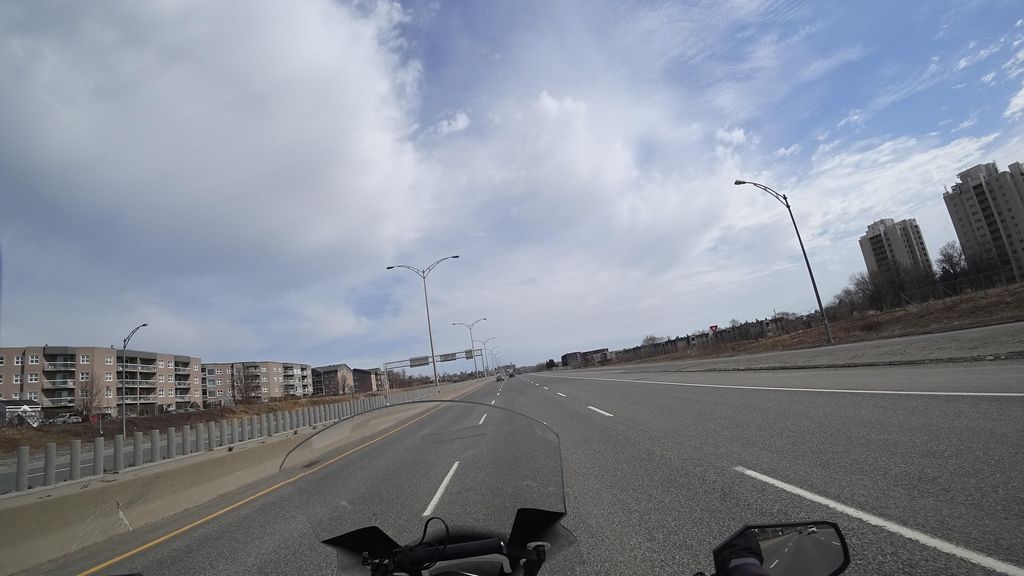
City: quebec_city